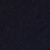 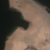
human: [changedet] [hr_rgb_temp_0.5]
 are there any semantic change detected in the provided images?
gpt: A big artificial island has been created in the sea.